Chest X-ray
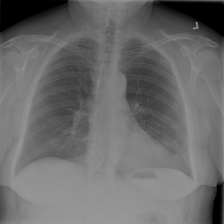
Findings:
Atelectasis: negative
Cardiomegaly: negative
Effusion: negative
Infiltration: negative
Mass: negative
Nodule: negative
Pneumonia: negative
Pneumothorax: positive
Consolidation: negative
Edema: negative
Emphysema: negative
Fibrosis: negative
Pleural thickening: positive
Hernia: negative